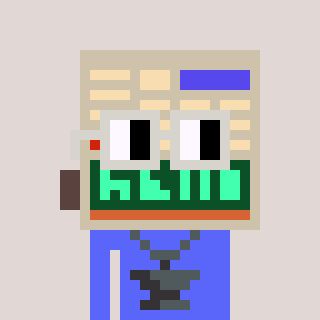
a pixel art character with square light gray glasses, a calculator-shaped head and a purple-colored body on a warm background